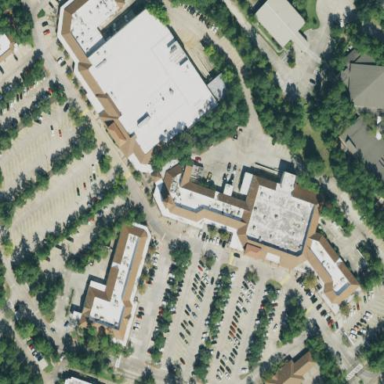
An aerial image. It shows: Retail area.